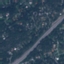
Land use / land cover: Highway